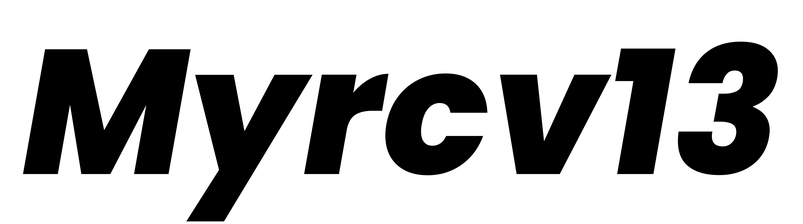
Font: Poppins-ExtraBoldItalic